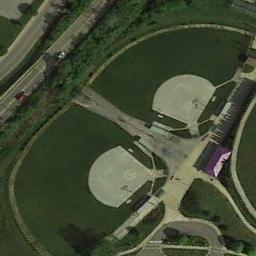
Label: baseball_diamond